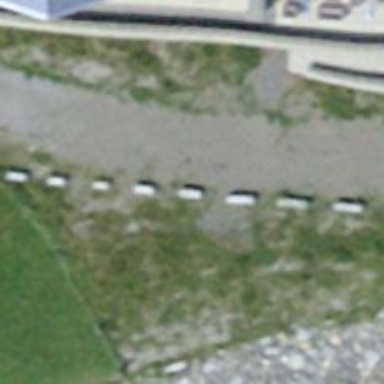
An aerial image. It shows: Block barrier.